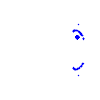
Particle: pion